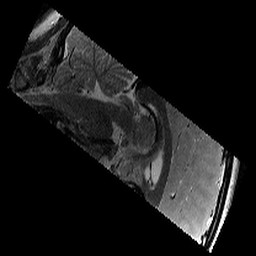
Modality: T2w
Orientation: sagittal
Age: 10
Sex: female
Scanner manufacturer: siemens
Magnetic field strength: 3 T
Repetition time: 9.23 s
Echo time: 0.067 s